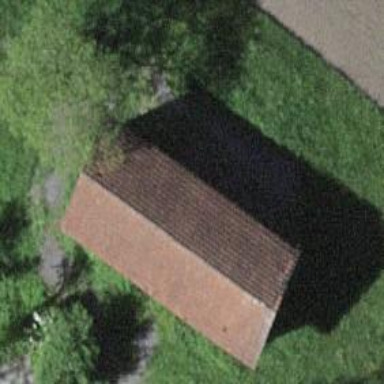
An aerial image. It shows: View of roof of building.